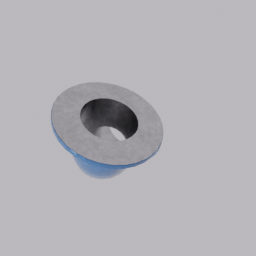
Label: tools